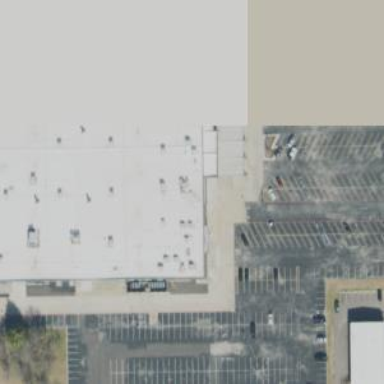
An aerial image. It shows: Retail building with wholesale shop.